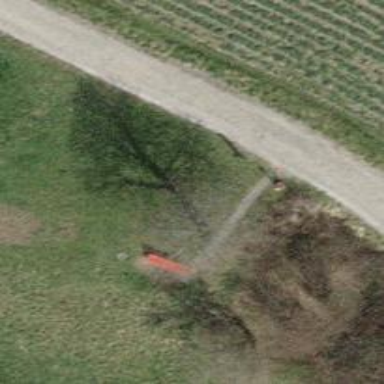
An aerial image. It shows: Bench.